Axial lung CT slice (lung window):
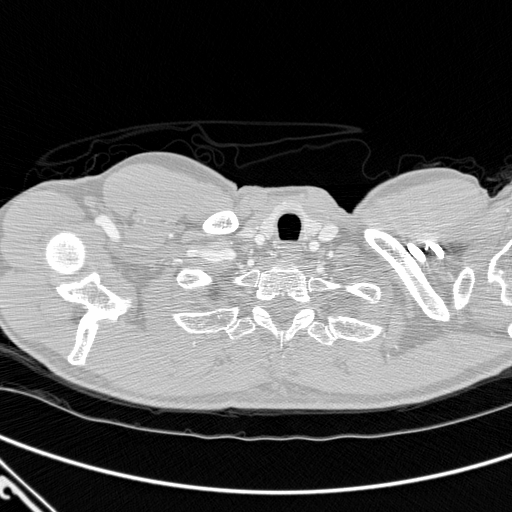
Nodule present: no